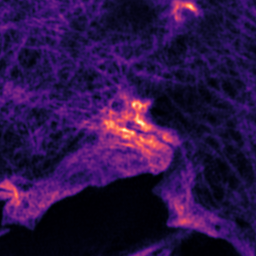
Label: Super-resolution F-actin image